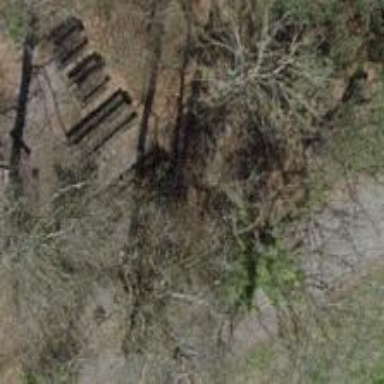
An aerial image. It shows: Bench.